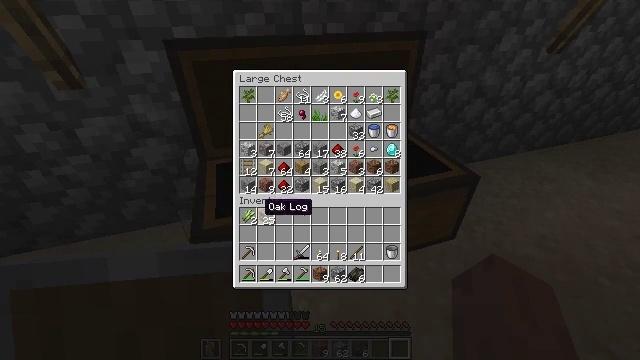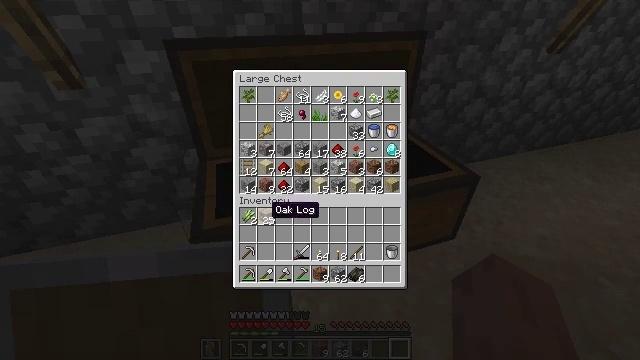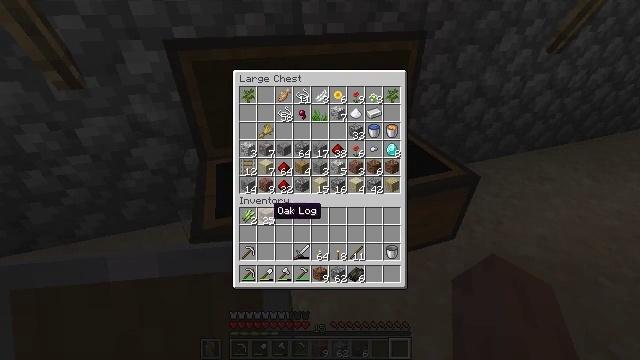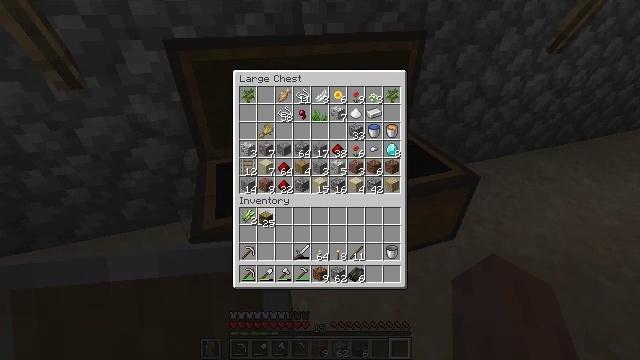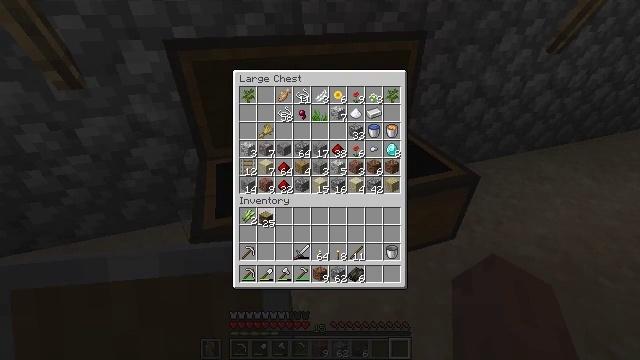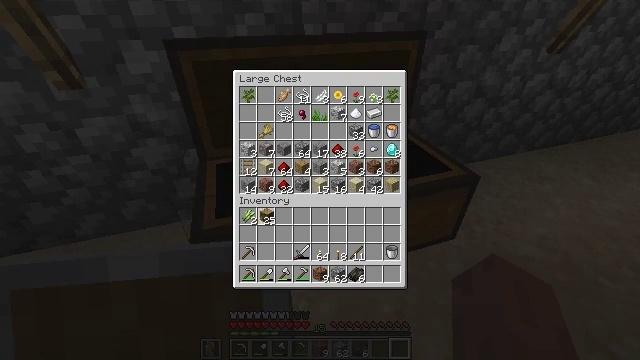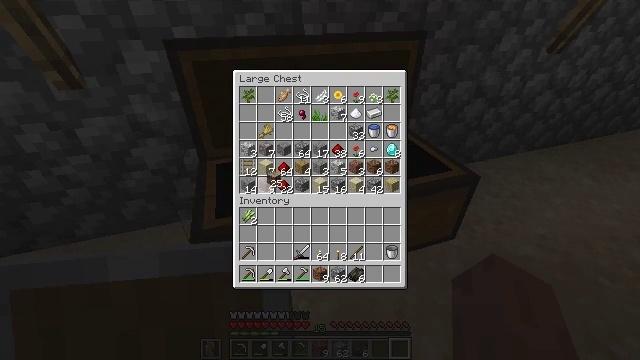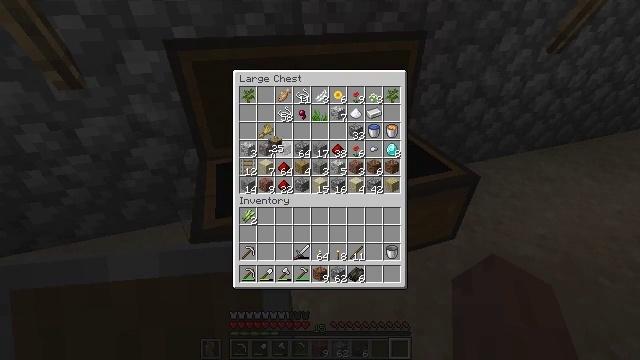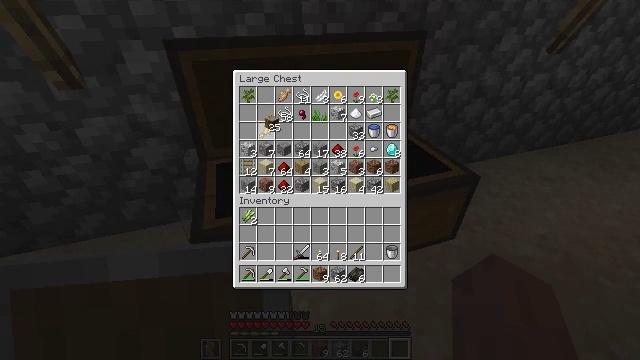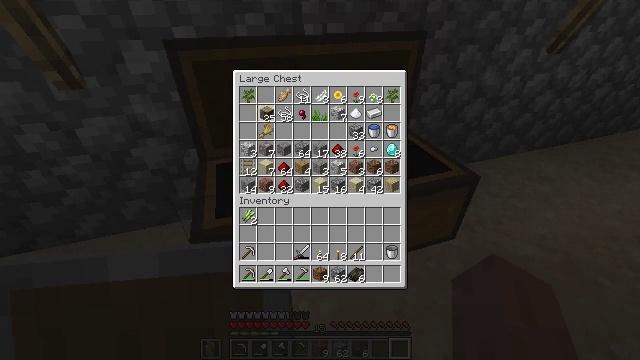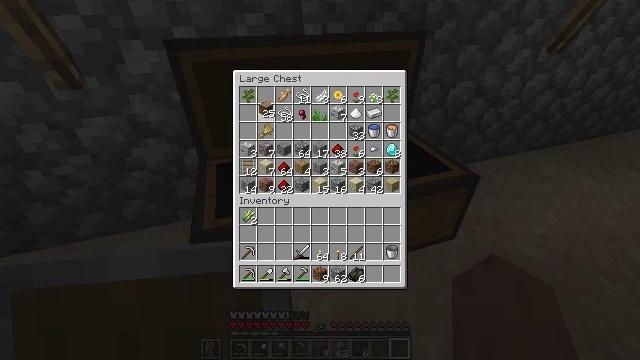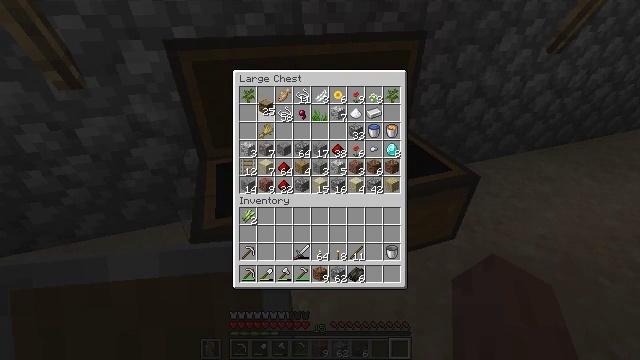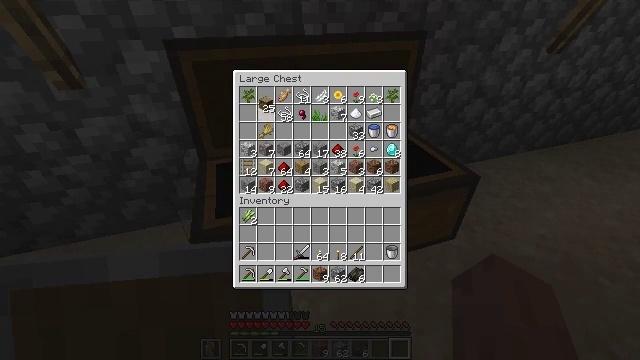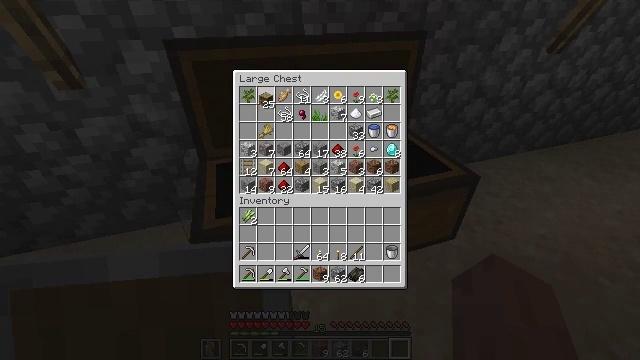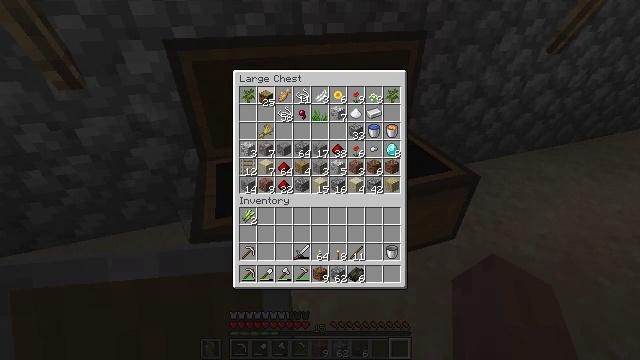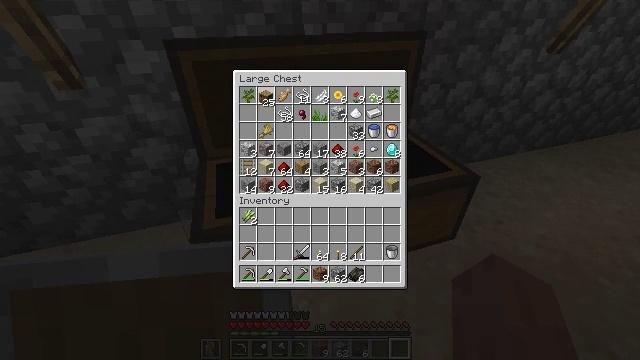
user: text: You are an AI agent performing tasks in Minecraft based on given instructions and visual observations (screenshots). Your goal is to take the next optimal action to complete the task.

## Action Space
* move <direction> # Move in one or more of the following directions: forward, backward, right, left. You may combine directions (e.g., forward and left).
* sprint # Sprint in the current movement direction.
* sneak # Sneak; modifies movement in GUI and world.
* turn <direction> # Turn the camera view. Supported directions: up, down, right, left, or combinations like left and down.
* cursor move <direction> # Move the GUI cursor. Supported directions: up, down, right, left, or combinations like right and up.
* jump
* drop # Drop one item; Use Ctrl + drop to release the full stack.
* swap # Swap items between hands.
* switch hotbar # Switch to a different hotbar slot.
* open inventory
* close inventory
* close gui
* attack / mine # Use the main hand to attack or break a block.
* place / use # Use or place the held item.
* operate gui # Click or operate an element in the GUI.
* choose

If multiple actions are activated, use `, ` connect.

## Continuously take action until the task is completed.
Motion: motion action
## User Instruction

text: Mine the sugar cane near rivers.
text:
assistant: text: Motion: cursor move right
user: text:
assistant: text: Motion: no_op
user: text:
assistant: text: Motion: operate gui
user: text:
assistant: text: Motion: operate gui
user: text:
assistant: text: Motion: operate gui
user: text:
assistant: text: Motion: cursor move right and up
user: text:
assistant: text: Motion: cursor move up
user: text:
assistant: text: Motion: cursor move up
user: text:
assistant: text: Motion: cursor move up
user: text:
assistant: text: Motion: no_op
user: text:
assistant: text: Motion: no_op
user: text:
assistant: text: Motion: no_op
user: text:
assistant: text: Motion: no_op
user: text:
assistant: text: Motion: no_op
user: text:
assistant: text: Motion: operate gui
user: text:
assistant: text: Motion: operate gui
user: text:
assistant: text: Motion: operate gui
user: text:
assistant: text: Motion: no_op
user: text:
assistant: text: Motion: no_op
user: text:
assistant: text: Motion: cursor move down
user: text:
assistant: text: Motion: cursor move down
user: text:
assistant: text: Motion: cursor move down
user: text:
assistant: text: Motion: cursor move down
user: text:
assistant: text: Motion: cursor move down
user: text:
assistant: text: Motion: cursor move down
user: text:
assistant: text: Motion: cursor move down
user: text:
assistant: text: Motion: no_op
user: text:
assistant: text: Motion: no_op
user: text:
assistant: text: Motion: no_op
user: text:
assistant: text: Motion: no_op